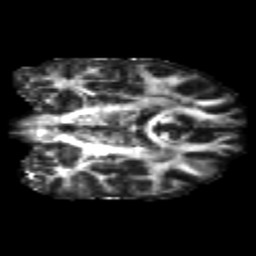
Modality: FA
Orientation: coronal
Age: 20
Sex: male
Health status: healthy
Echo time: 0.074 s